Field crop: tomato
Growth stage: 1
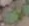
Species: solanum